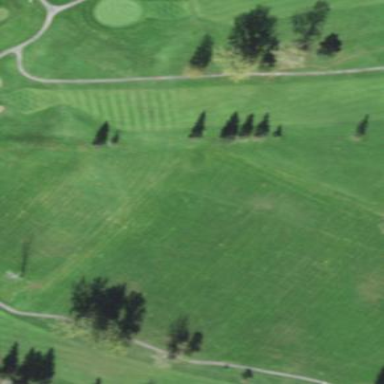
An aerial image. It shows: Grassy area used as driving range for golf.